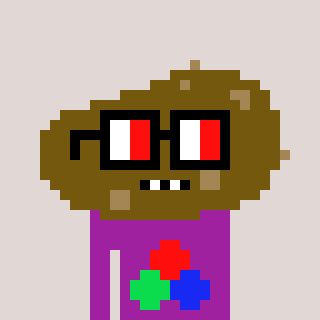
a pixel art character with square glasses with black frames and red eyes, a potato-shaped head and a magenta-colored body on a warm background